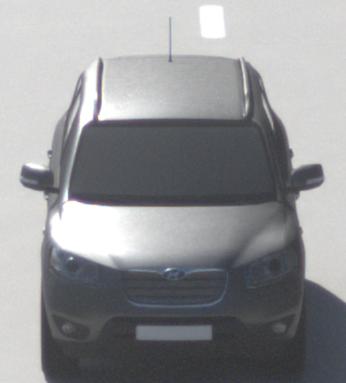
Make: Hyundai
Model: Santa Fe 2.4
Detailed model: Santa Fe (CM)
Model produced from: 2010/01
Model produced until: 2012/09
Doors: 5
Color: gray
Road condition: dry road
Daytime: morning or afternoon
Contrast: high contrast